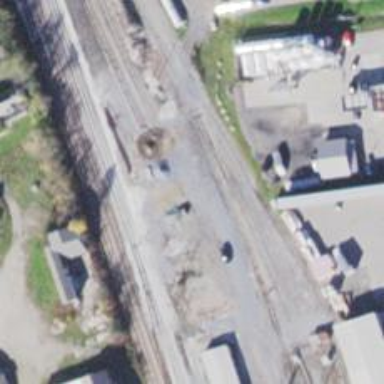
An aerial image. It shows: Abandoned railway yard.